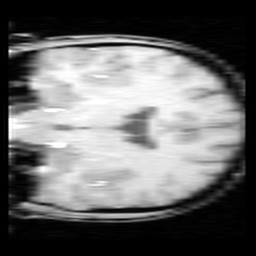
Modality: inplaneT1
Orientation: coronal
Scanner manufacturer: ge
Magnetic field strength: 3 T
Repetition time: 0.3 s
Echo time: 0.003396 s